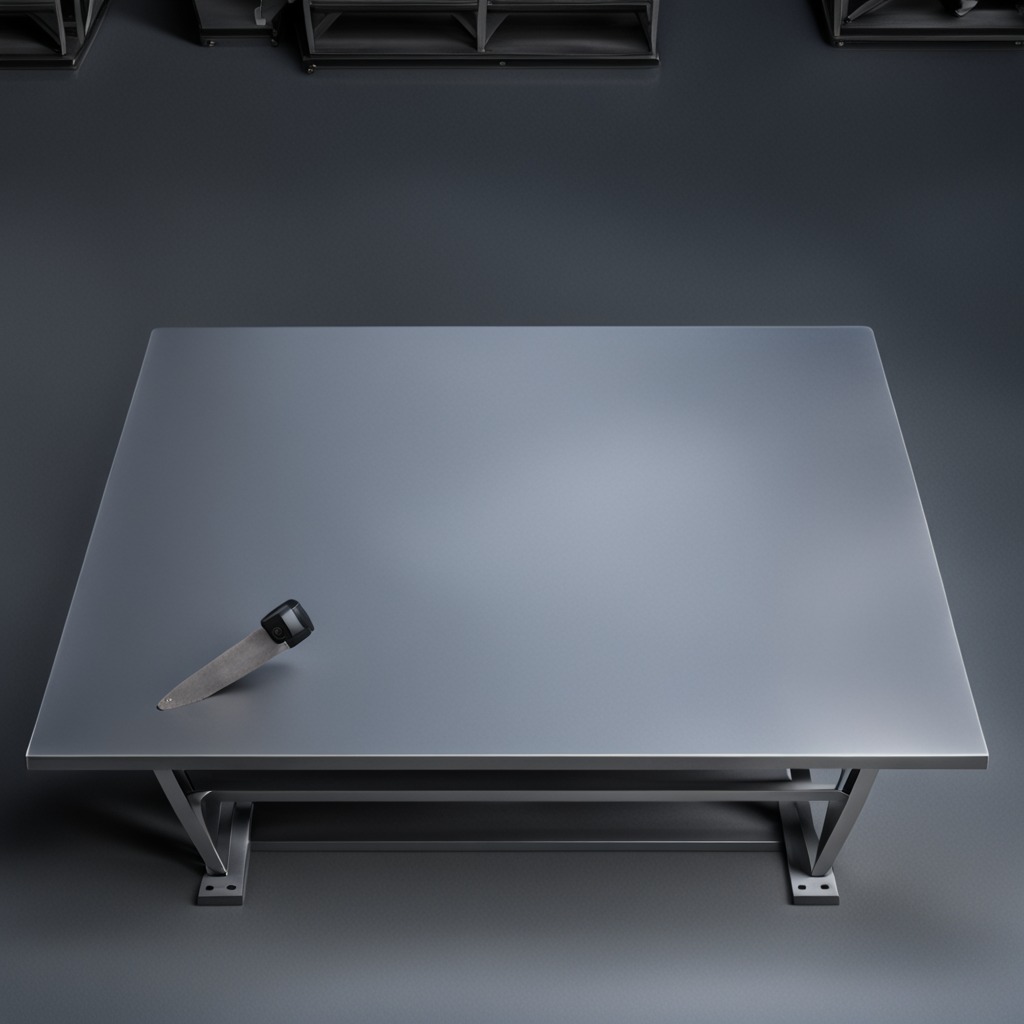
A metal saw is lying on the tabletop.